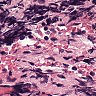
Metastatic tissue present: no